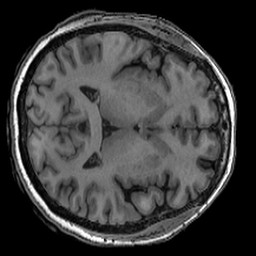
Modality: T1w
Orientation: axial
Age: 53
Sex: female
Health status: ill
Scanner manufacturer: ge
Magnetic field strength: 3 T
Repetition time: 0.008164 s
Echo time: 0.003184 s